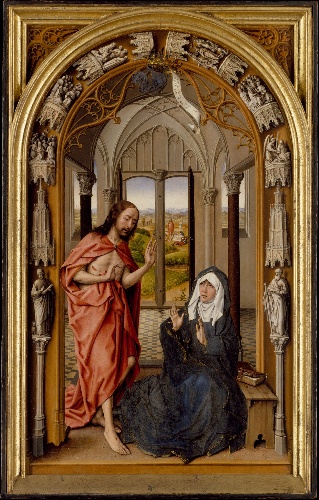
Title: Christ Appearing to His Mother
Artist: Juan de Flandes
Artist bio: Netherlandish, active by 1496–died 1519 Palencia
Date: ca. 1496
Object type: Painting, part of a triptych
Classification: Paintings
Medium: Oil on wood
Dimensions: 25 x 15 in. (63.5 x 38.1 cm); painted surface 24 1/2 x 14 5/8 in. (62.2 x 37.1 cm)
Department: European Paintings
Credit line: The Bequest of Michael Dreicer, 1921
Accession year: 1922
Repository: Metropolitan Museum of Art, New York, NY
Tags: Christ|Virgin Mary|Interiors